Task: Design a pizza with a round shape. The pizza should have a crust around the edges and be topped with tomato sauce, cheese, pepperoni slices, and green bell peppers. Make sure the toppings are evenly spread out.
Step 188:
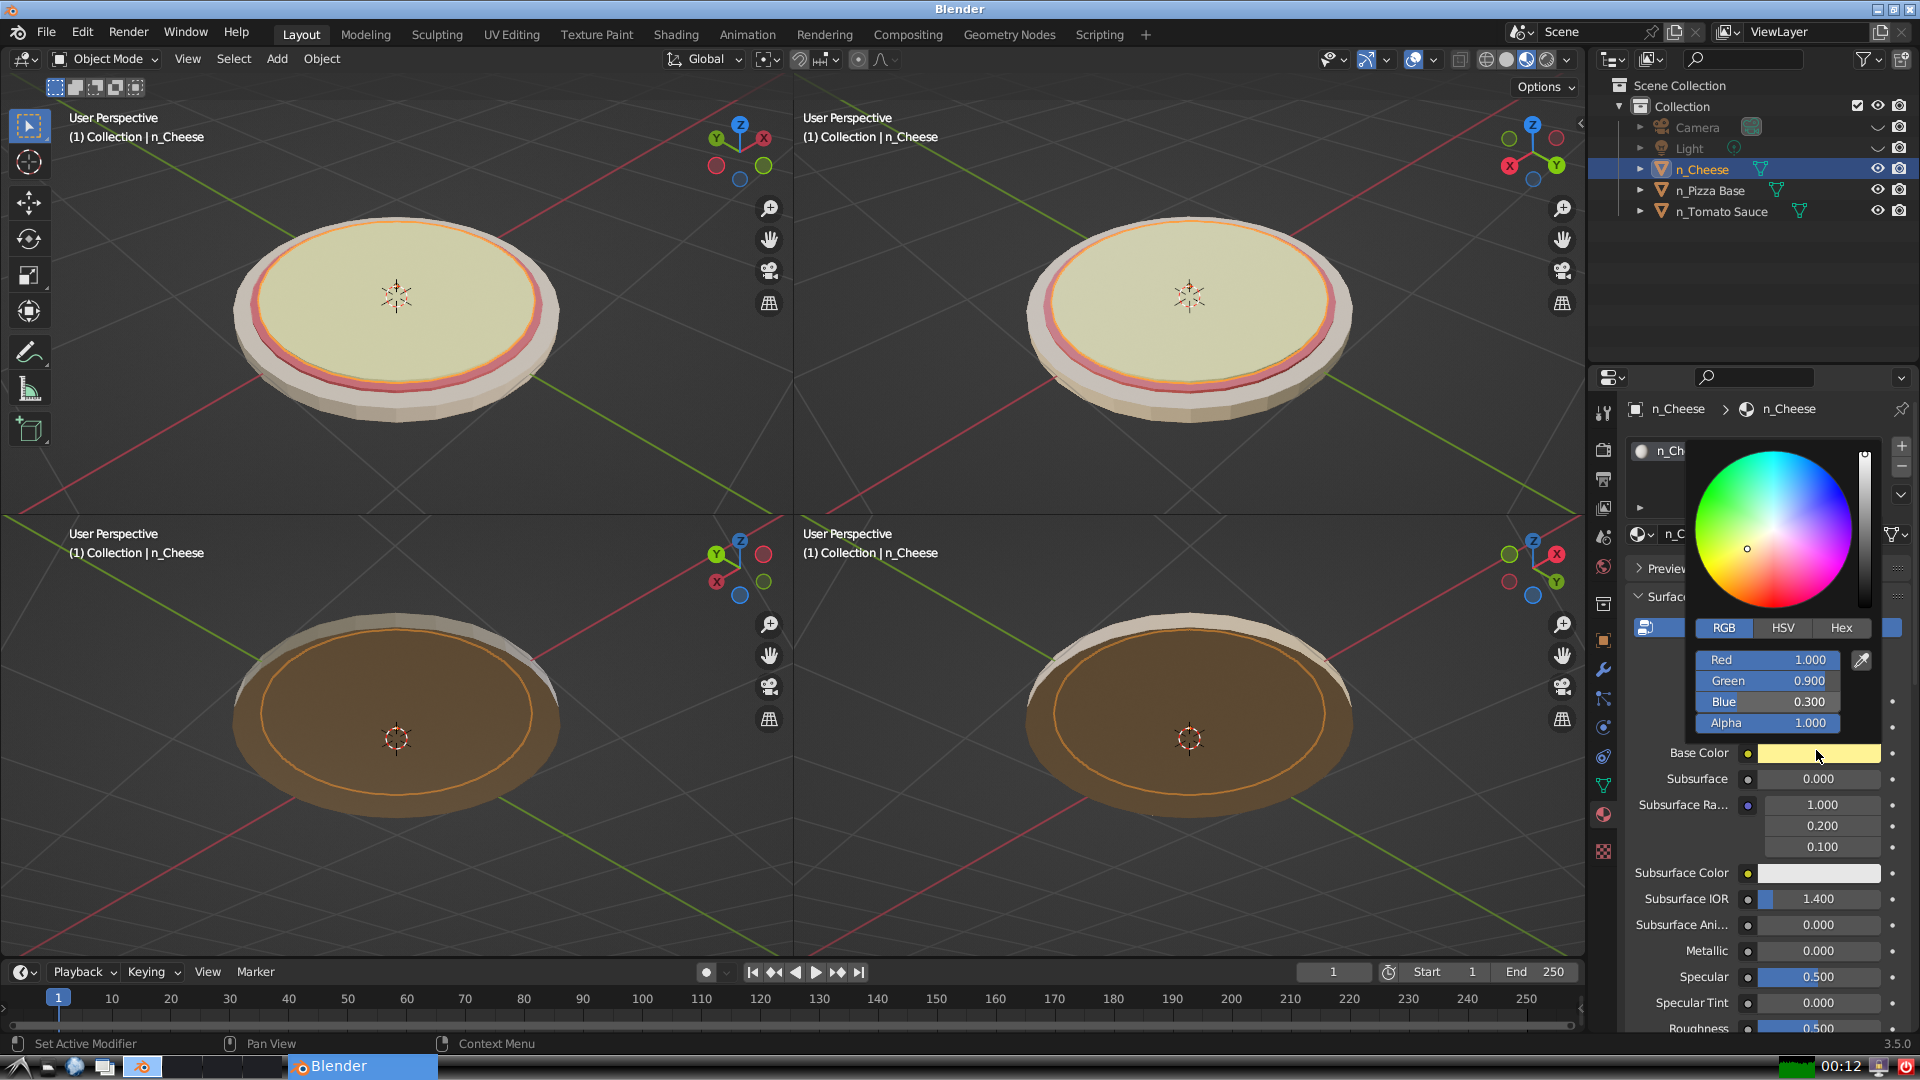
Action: click: no